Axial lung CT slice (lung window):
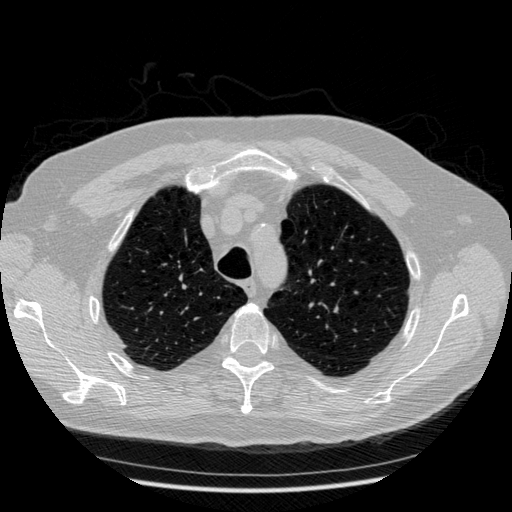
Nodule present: no